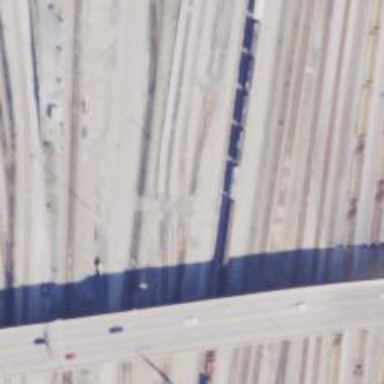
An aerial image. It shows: Railway yard.